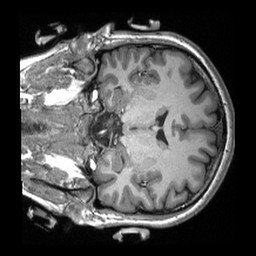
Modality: T1w
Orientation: coronal
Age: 21
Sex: female
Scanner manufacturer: siemens
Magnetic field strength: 3 T
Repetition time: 2.3 s
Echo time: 0.00308 s